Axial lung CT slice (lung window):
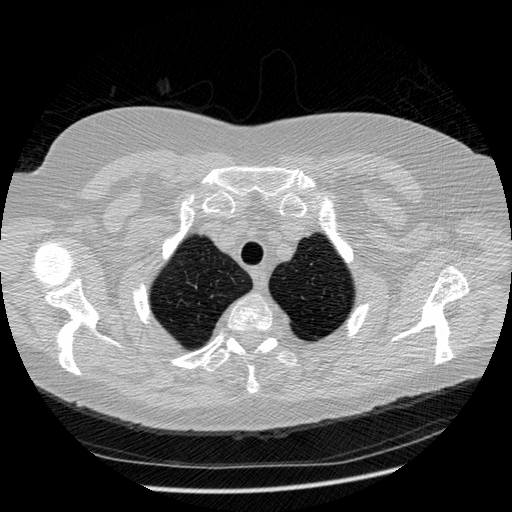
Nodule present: no